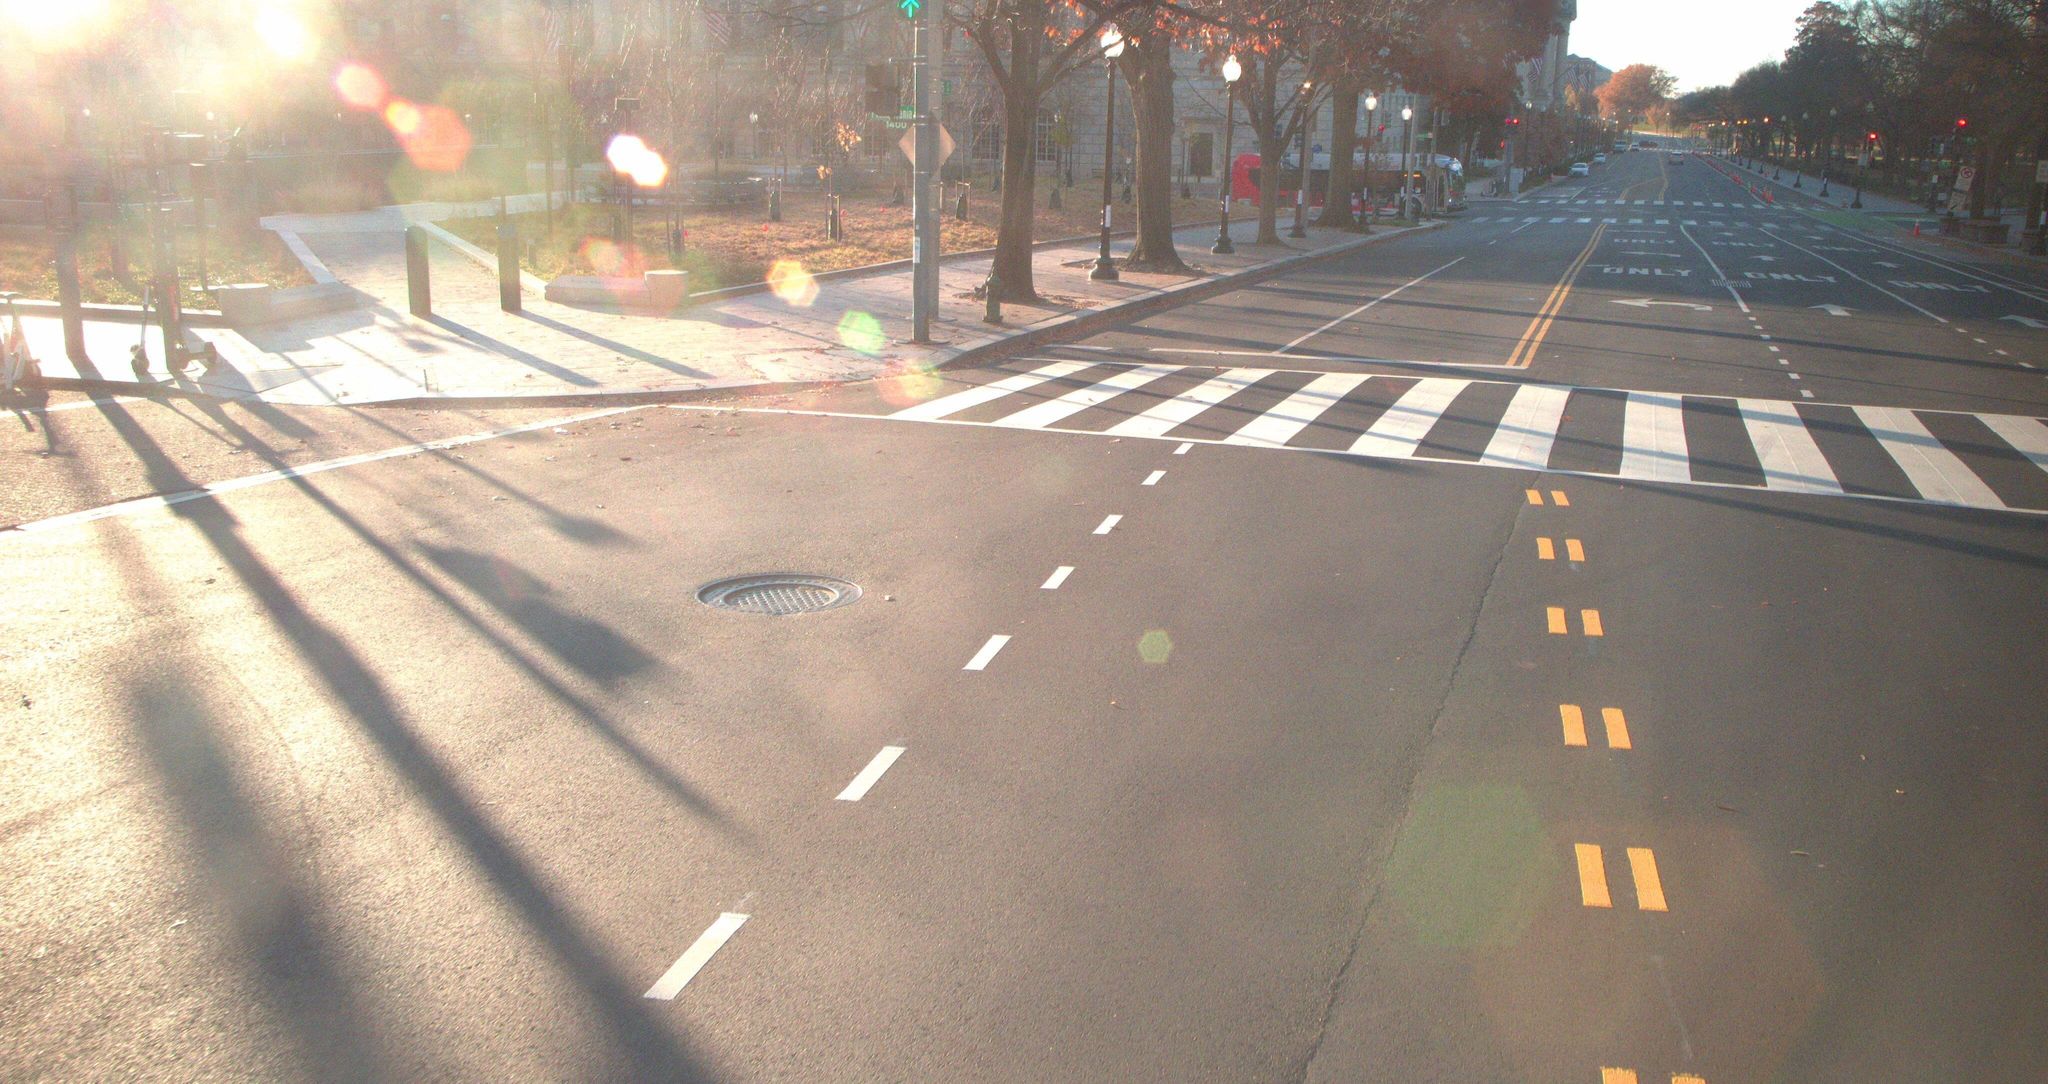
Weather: clear
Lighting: day
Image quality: slightly poor
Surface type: cycling surface
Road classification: primary
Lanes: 5
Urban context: urban centre
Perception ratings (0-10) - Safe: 6.31, Lively: 5.74, Beautiful: 8.05, Boring: 1.16, Depressing: 0.93, Wealthy: 5.65